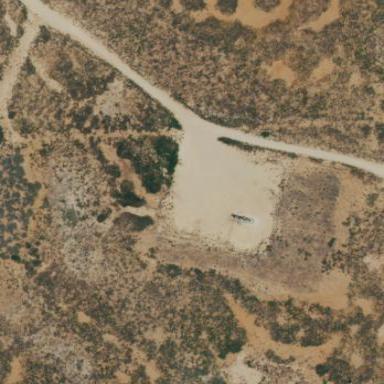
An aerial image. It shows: Wellsite surrounded by sand.